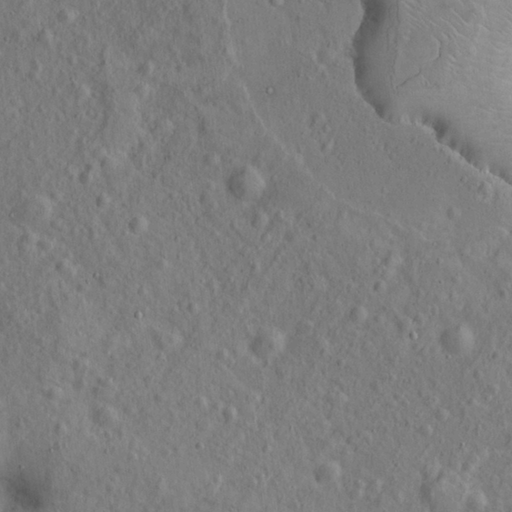
Objects detected: cone